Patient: sex F, age 19
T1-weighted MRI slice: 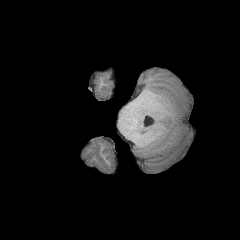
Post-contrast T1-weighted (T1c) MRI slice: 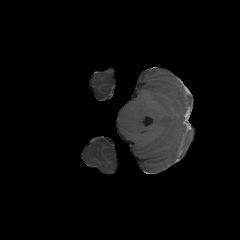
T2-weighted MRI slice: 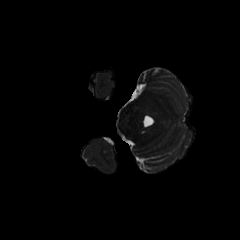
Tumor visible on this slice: no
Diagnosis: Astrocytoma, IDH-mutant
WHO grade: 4